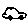
Label: car